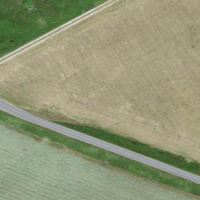
EUNIS habitat code: 52
Species observed at this site:
Cirsium arvense